Question: It's kinda weird but whatever I do the page number field in the pager is not updating. I can enter page number and it will return proper records, it returns proper page number info on calling
'$('#jqGrid01').getGridParam('page')'
If I use pager buttons it will refresh the grid properly but NOT update the page number in the text field!

Here is the grid code..
'''
jQuery("#jqGrid01").jqGrid({
// data: mydata, datatype: "local",
url:'localhost/gridx/dashb_grid', mtype : "get", datatype: "json",
jsonReader: { root: "rows", page: "page", total: "total", records: "records", repeatitems: true, cell: 'cell', id: 'stock1', userdata: 'userdata'},
height: $gridh, rowNum: 100, rowList: [100,200,300,500,1000,2000,3000],
colNames:['Stock 1','Stock 2', 'Price 1', 'Price 2','Ratio','Correlation','ST % Mean', 'ST Drift', 'LT % Mean', 'LT Drift', 'RSI', 'RSI Drift', 'Beta 1', 'Beta 2', 'Industry 1', 'Industry 2', 'Earnings 1', 'Earnings 2'],
colModel:[
{name:'stock1',index:'stock1', width:30, searchoptions:{sopt:['eq','ne','cn','bw','ew','lt','gt']}},
{name:'stock2',index:'stock2', width:30, searchoptions:{sopt:['eq','ne','cn','bw','ew','lt','gt']}},
{name:'price1',index:'price1', width:30, sorttype:"float", align:"right", searchoptions:{sopt:['eq','ne','lt','gt']}},
{name:'price2',index:'price2', width:30, sorttype:"float", align:"right", searchoptions:{sopt:['eq','ne','lt','gt']}},
{name:'ratio',index:'ratio', width:30, sorttype:"float", align:"right", searchoptions:{sopt:['eq','ne','lt','gt']}},
{name:'correlation',index:'correlation', width:42, sorttype:"float", align:"right", searchoptions:{sopt:['eq','ne','lt','gt']}},
{name:'st_mean',index:'st_mean', width:38, sorttype:"float", align:"right", searchoptions:{sopt:['eq','ne','lt','gt']}},
{name:'st_drift',index:'st_drift', width:35, sorttype:"float", align:"right", searchoptions:{sopt:['eq','ne','lt','gt']}},
{name:'lt_mean',index:'lt_mean', width:39, sorttype:"float", align:"right", searchoptions:{sopt:['eq','ne','lt','gt']}},
{name:'lt_drift',index:'lt_drift', width:35, sorttype:"float", align:"right", searchoptions:{sopt:['eq','ne','lt','gt']}},
{name:'rsi',index:'rsi', width:30, sorttype:"int", align:"right", searchoptions:{sopt:['eq','ne','lt','gt']}},
{name:'rsi_drift',index:'rsi_drift', width:35, sorttype:"float", align:"right", searchoptions:{sopt:['eq','ne','lt','gt']}},
{name:'beta1',index:'beta1', width:30, sorttype:"float", align:"right", searchoptions:{sopt:['eq','ne','lt','gt']}},
{name:'beta2',index:'beta2', width:30, sorttype:"float", align:"right", searchoptions:{sopt:['eq','ne','lt','gt']}},
{name:'industry1',index:'industry1', width:102, search:false},
{name:'industry2',index:'industry2', width:102, search:false},
{name:'earnings1',index:'earnings1', width:45, sorttype:"float", align:"right", searchoptions:{sopt:['eq','ne','lt','gt']}},
{name:'earnings2',index:'earnings2', width:45, sorttype:"float", align:"right", searchoptions:{sopt:['eq','ne','lt','gt']}}
],
pager: "#jqGridPager01",
viewrecords: true, hidegrid:false,
sortname: 'stock1', sortorder: 'asc',
loadComplete: function() {
// test
}
});
'''
Also tried inspecting the textbox element but it has no id so I can't manually set it and I couldn't find anything in jqGrid docs or google to set it!!
Any idea what I'm doing wrong, how to fix it!
Thanks
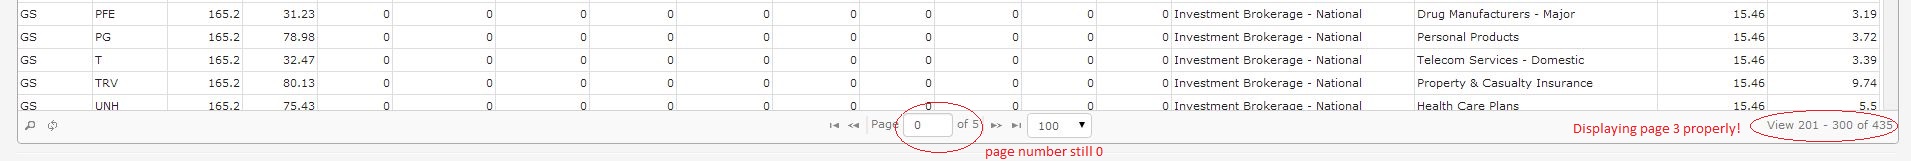
Answer: You have to include 'loadonce:true' for your pagination to work.
It indicates to do the rather than
Also it indicates that you are 'loading all the records at the same time'
If you at a time , then is a completely different scenario where you need to take care of in the url for fetching data in the server side.
When you are using , jqgrid automatically posts parameters called 'page' and 'rows'.
Here, Page indicates the you are in and rows indicates number of records per page.
So, you need send these and fetch accordingly to get data page wise.
Since, you mentioned which . it 'assumes' that you are interested in 'Server side paging'.
it expects you return in JSOn response. Since you json does not contain any of these, it is by default showing as zero.
So, the 'pagination obviuosly will not work'.
'''
[HttpPost]
public JsonResult LoadPackages(int page, int rows, string sord, string sidx, string PackageNumber)
{
liPackages = new List<PackageModel>();
if (PackageNumber == "")
{
liPackages = _packageRepository.LoadPackages((page - 1) * rows, rows, sord, sidx, out strTotalRecords);
long lCount = Convert.ToInt64(strTotalRecords);
return Json(new
{
total = Math.Ceiling((Decimal)lCount / (Decimal)rows),
page = page,
records = lCount,
rows = liPackages
},
JsonRequestBehavior.AllowGet);
}
}
'''
Can you try including 'gridview:true'
Change method type from GET to POST like this : 'mType:POST'